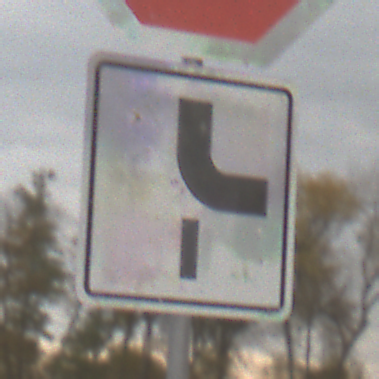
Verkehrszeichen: VerlaufVorfahrtsstrasse10
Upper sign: Stop
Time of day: MorningAfternoon
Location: Outdoor (Nature)
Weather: Overcast
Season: NotSpecified
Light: Natural